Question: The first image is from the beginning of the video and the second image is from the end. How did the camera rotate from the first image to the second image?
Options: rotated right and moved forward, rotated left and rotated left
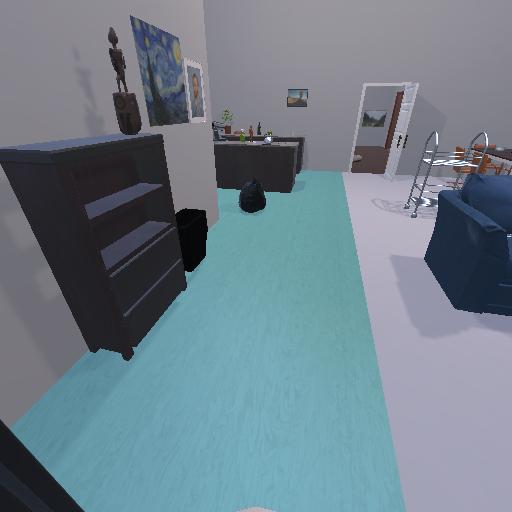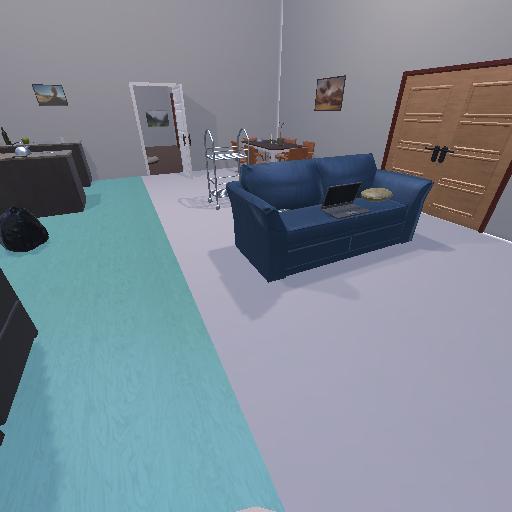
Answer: rotated right and moved forward